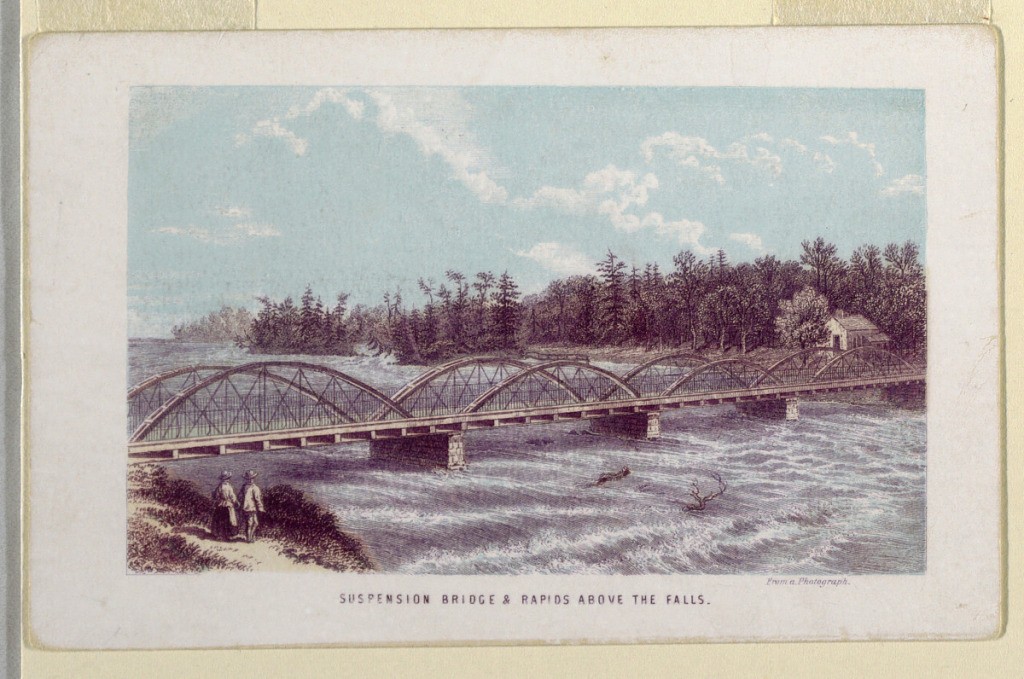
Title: Niagara Falls
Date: ca. 1857
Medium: Color wood engraving
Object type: Print
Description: Horizontal rectangle.